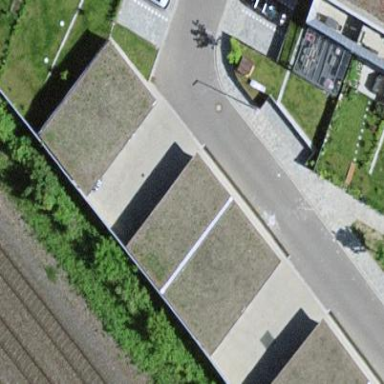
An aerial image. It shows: Carport building.